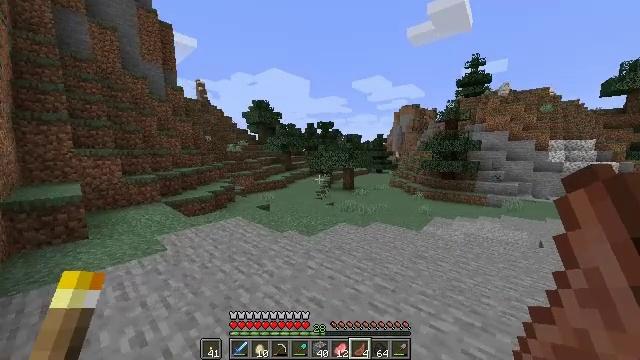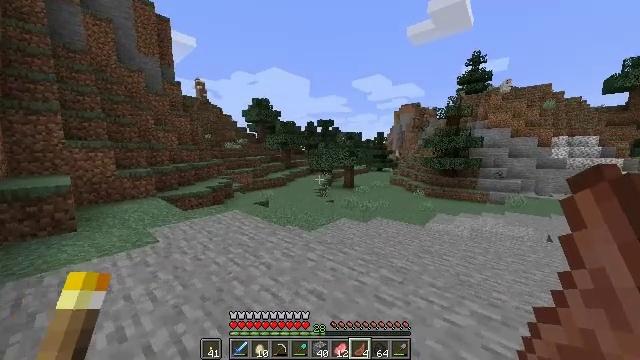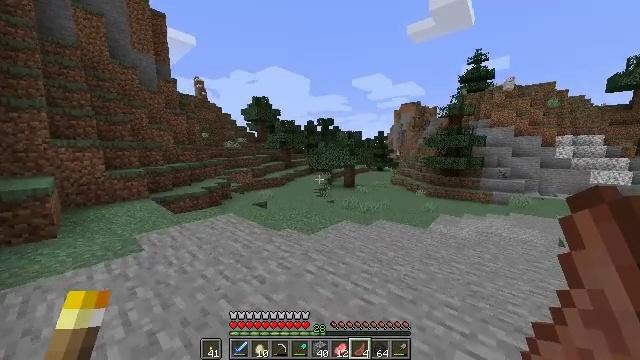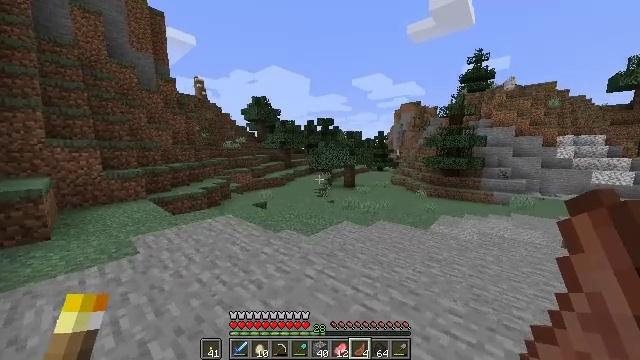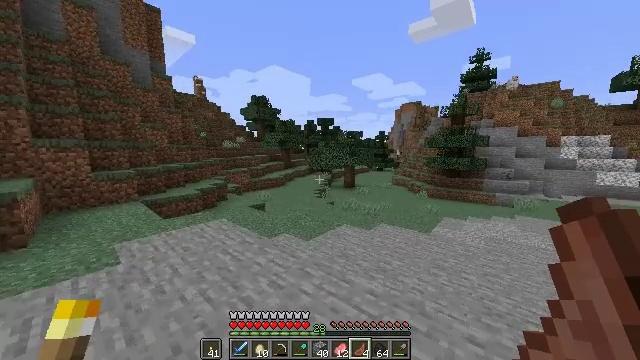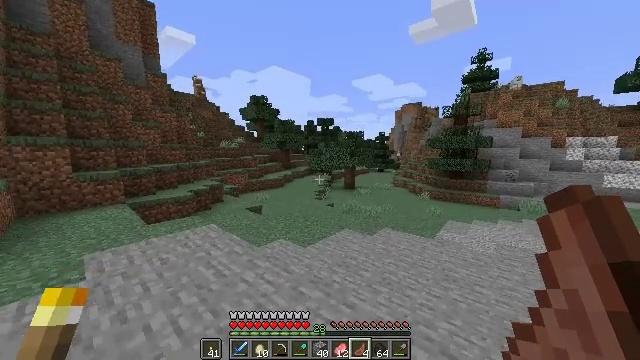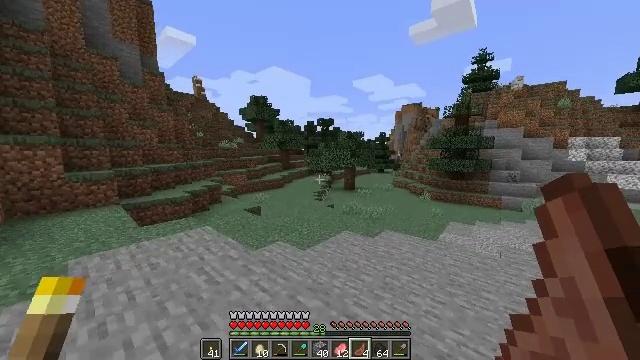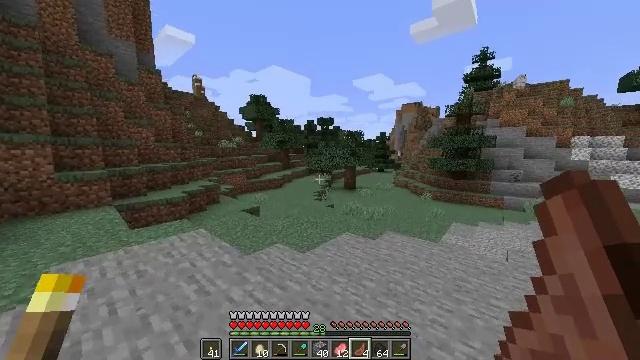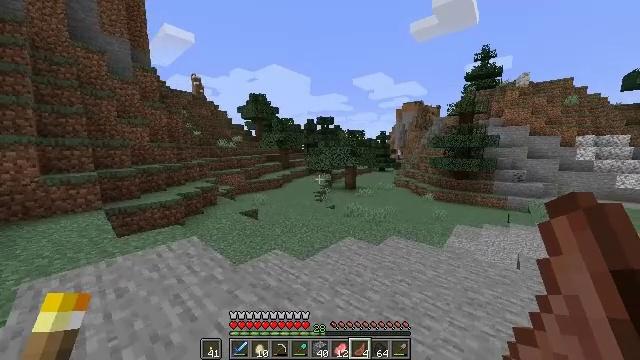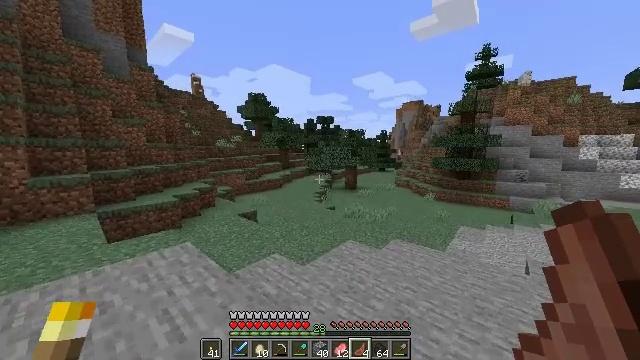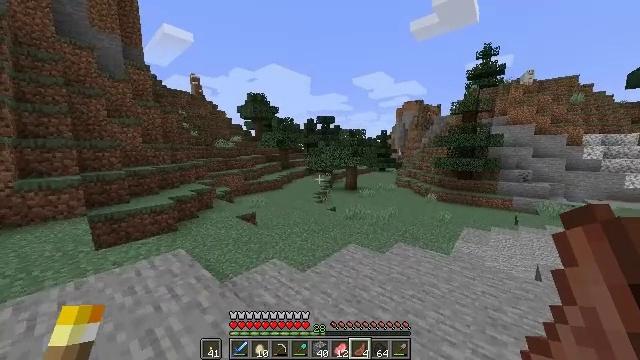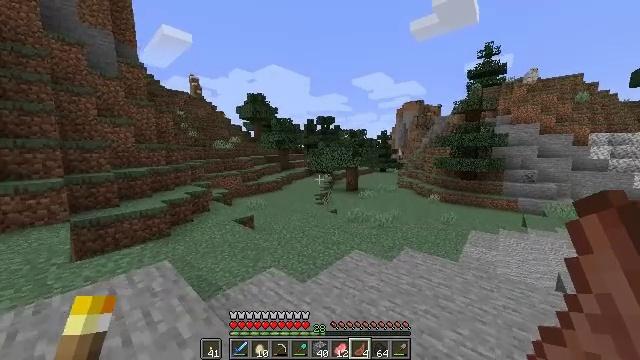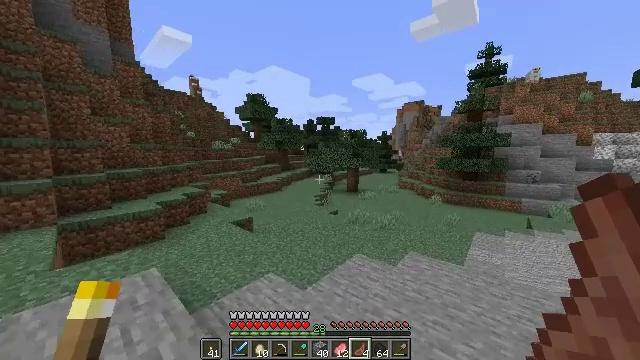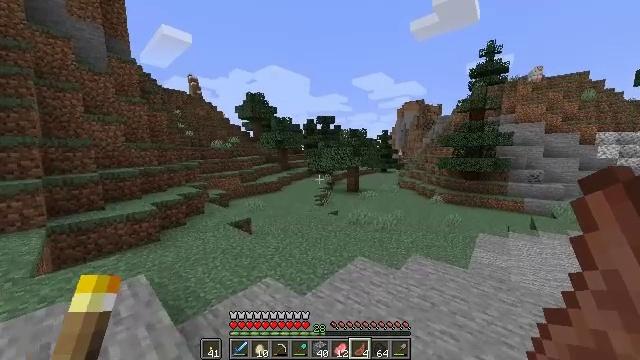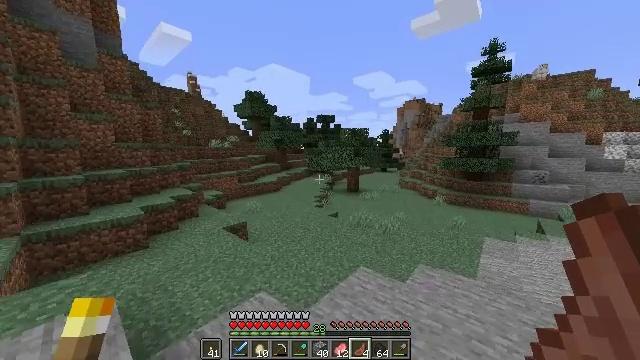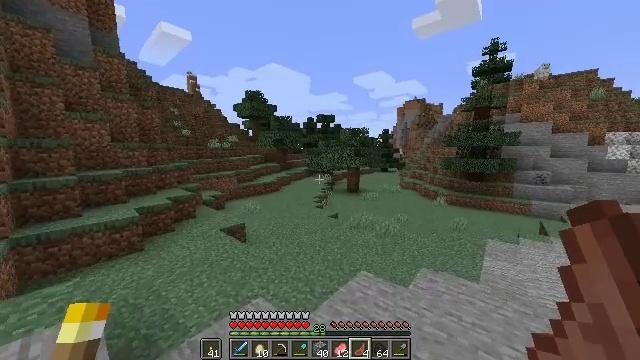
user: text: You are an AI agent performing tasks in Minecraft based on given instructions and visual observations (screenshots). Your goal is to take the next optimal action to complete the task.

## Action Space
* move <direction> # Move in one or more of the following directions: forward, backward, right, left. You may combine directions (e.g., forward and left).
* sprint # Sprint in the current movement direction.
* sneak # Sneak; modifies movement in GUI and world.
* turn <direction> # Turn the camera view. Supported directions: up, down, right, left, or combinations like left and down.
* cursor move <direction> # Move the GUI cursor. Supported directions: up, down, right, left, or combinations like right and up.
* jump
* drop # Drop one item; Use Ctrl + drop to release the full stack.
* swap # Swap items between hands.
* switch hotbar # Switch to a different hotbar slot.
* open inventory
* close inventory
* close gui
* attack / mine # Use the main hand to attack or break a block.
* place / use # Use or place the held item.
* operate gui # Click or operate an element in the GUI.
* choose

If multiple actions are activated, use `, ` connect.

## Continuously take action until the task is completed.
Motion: motion action
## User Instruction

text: Hunt a chicken.
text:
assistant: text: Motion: move forward, sprint
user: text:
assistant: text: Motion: move forward, sprint
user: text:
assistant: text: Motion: move forward, sprint
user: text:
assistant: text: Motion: move forward, sprint
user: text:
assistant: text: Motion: move forward, sprint
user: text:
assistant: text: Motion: move forward, sprint
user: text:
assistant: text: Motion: move forward, sprint
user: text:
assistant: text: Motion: move forward
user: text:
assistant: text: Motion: move forward
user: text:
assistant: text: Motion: move forward, sprint
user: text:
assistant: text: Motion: move forward, sprint
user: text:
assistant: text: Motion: move forward, sprint
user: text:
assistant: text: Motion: move forward, sprint
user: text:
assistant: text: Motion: move forward, sprint
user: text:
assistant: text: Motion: move forward, sprint
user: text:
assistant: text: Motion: move forward, sprint
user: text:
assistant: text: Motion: move forward, sprint
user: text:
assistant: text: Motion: move forward, sprint
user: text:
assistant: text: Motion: move forward, sprint
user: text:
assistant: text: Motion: move forward, sprint
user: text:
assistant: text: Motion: move forward, sprint
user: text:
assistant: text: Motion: move forward, sprint
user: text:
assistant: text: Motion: move forward, sprint
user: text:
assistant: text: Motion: move forward, sprint
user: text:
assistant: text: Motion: move forward, sprint
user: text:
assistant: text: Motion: move forward, sprint
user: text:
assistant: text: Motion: move forward, sprint
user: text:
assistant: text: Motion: move forward, sprint
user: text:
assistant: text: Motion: move forward, sprint
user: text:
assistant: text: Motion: move forward, sprint